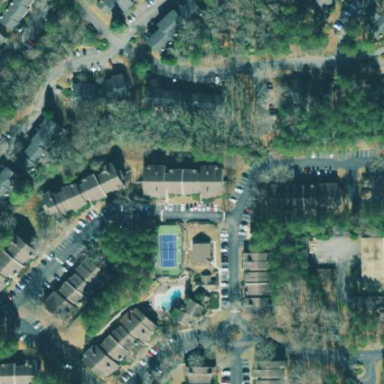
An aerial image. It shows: Residential area consisting of condominiums.